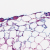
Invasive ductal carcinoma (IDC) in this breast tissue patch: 0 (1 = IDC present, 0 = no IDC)